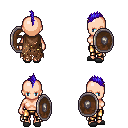
a pixel art fantasy rpg character, female body template, human, light skin, brown tattered cape, gold greaves, blue mohawk hairstyle, bracelets, gray slippers, shield, four views (front, back, left, right), 2x2 character sprite sheet, small pixel art, hard edges, no anti-aliasing